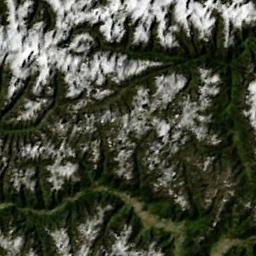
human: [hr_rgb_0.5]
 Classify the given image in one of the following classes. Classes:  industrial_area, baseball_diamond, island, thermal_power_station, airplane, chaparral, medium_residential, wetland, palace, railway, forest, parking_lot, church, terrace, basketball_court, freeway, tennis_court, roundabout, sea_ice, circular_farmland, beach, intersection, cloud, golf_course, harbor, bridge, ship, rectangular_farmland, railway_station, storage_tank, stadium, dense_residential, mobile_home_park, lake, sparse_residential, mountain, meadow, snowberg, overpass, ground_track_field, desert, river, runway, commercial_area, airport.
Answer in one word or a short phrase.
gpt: snowberg